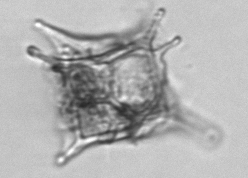
Label: Dictyocha